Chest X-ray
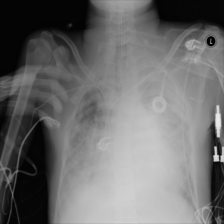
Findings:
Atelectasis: negative
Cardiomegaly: negative
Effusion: negative
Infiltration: negative
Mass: negative
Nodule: negative
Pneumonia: negative
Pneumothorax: negative
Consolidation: negative
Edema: negative
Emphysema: negative
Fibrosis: negative
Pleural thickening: negative
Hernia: negative